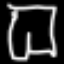
Label: pants